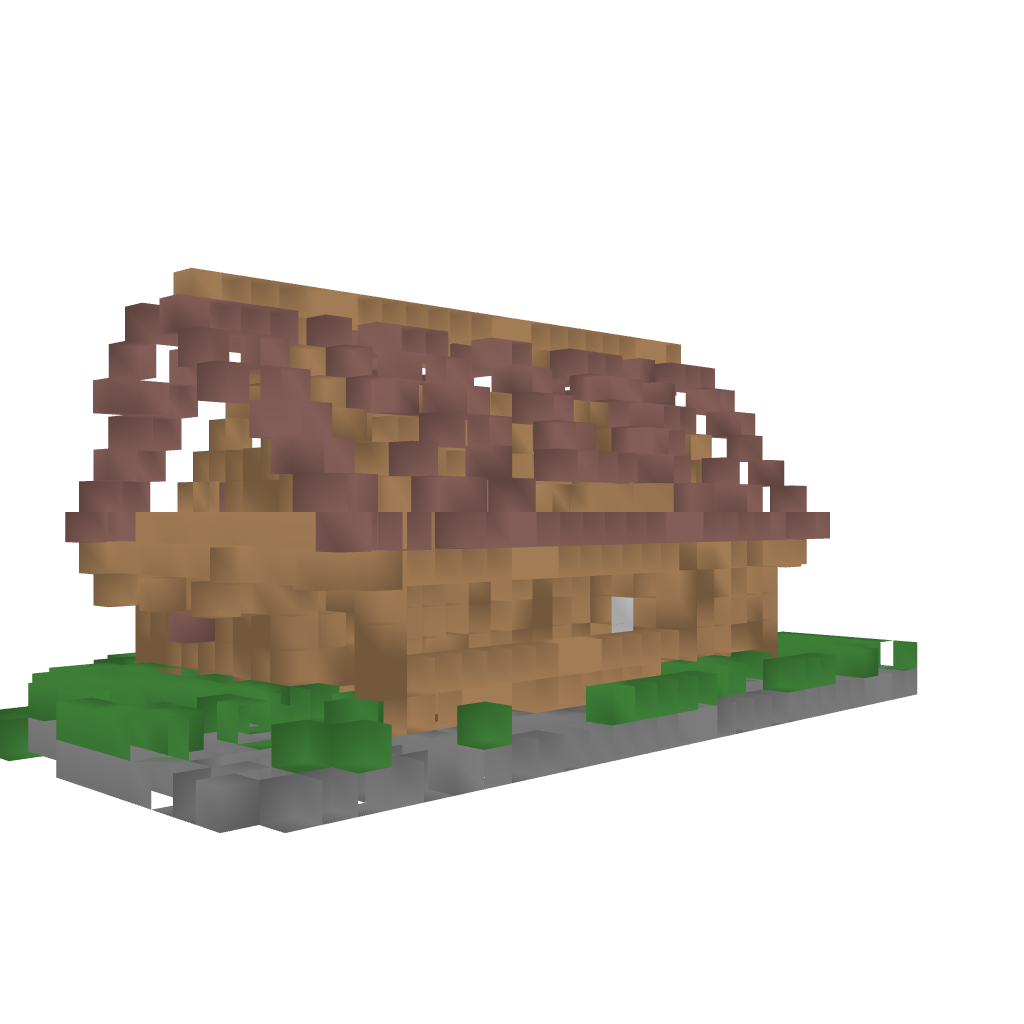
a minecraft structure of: rustic home bad low quality